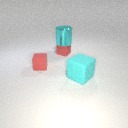
large cyan rubber cube in front of small red rubber cube